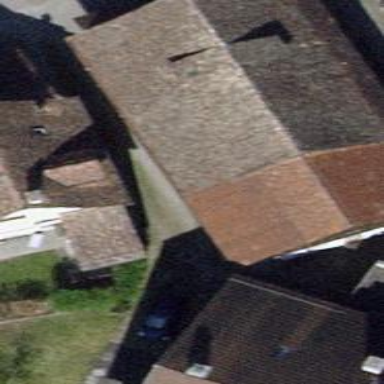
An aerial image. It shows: Farm auxiliary building with gabled roof.